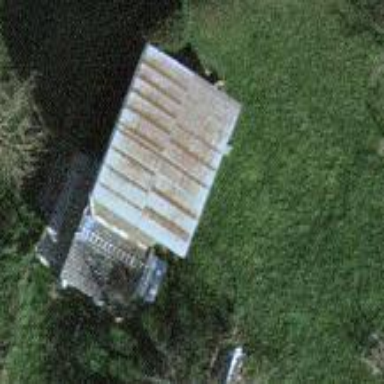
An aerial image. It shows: Shed building.